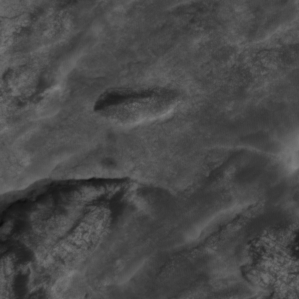
Label: non_frost